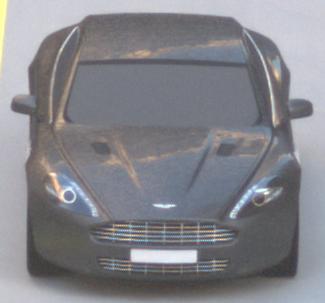
Make: Aston Martin
Model: Rapide
Detailed model: Rapide
Model produced from: 2010/03
Model produced until: 2013/07
Doors: 5
Color: gray
Road condition: dry road
Daytime: sunrise or sunset
Contrast: low contrast